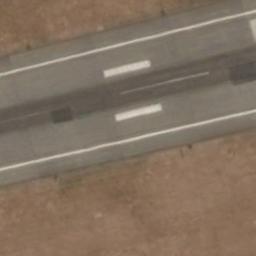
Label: runway